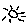
Label: sun